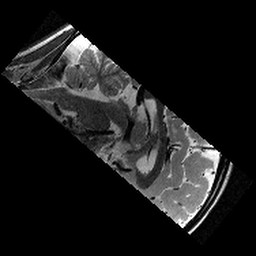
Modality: T2w
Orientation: sagittal
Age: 10
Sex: male
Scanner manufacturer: siemens
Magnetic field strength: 3 T
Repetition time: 9.23 s
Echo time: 0.067 s